Question: I am building a lock screen, I have the following design:

Now the red and green colours will not be there in the end product, it is just to show the padding of the imageviews.
I need to get the coordinates of the red circles in the middle (padding is set to 25dp). I have an on touch method that will register the number button pressed (1 - 3 across, 4 - 6 and 7 - 9)
Here is my current code:
'''
public void makeRects(){
// row 1 rectangles
b1r = new Rect(b1.getLeft(), b1.getTop(), b1.getRight(), b1.getBottom());
b2r = new Rect(b2.getLeft(), b2.getTop(), b2.getRight(), b2.getBottom());
b3r = new Rect(b3.getLeft(), b3.getTop(), b3.getRight(), b3.getBottom());
// row 2 rectangles
b4r = new Rect(b4.getLeft(), b4.getTop()+b1.getBottom(), b3.getRight(), b3.getBottom()+b1.getBottom()+b1.getTop());
b5r = new Rect(b5.getLeft(), b5.getTop()+b2.getBottom(), b5.getRight(), b5.getBottom()+b2.getBottom()+b2.getTop());
b6r = new Rect(b6.getLeft(), b6.getTop()+b3.getBottom(), b6.getRight(), b6.getBottom()+b3.getBottom()+b3.getTop());
// row 3 rectangles
b7r = new Rect(b7.getLeft(), b7.getTop()+b1.getBottom(), b7.getRight(), b7.getBottom()+b1r.height());
b8r = new Rect(b8.getLeft(), b8.getTop()+b2.getBottom(), b8.getRight(), b8.getBottom()+b2.getBottom()+b2.getTop());
b9r = new Rect(b9.getLeft(), b9.getTop()+b3.getBottom(), b9.getRight(), b9.getBottom()+b3.getBottom()+b3.getTop());
}
'''
However, it is only registering the number button it is at the top of the block (the red or green) and it registers for the whole row (1,2,3 and then 4,5,6,7,8,9 in the second row). I am trying to ONLY get it to register the number button when you hover or drag over each red icon.
How can I do this?
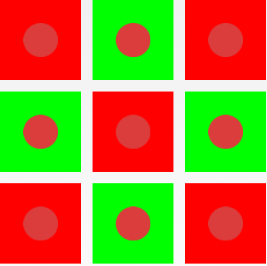
Answer: You can make is work with one handler per view:
'''
b1.setOnClickListener(myClickListener);
b2.setOnClickListener(myClickListener);
b3.setOnClickListener(myClickListener);
...
// And in myClickListener:
void onClick(View v) {
if (v == b1) {
// 1 was pressed.
} else if (v == b2) {
// 2 was pressed.
}
...
}
'''
You can also use 'getLocationOnScreen', 'getLeft' and other methods returns the coordinates in the parent view.